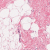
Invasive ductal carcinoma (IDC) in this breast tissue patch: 0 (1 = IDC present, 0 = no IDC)